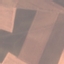
Label: AnnualCrop